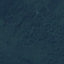
Land use / land cover class: Forest